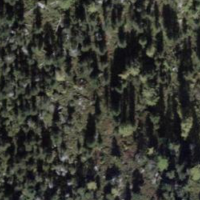
EUNIS habitat code: 43
Species observed at this site:
Oxytropis campestris